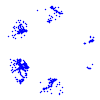
Particle: kaon